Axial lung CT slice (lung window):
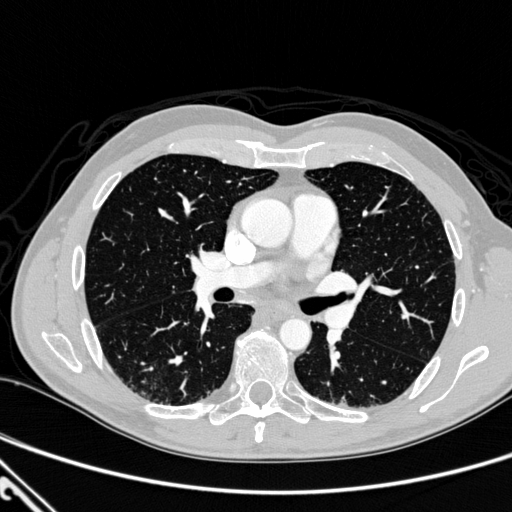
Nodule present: no